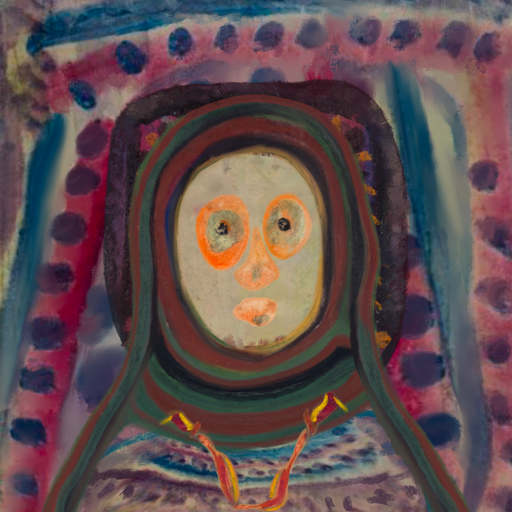
Background: HillGirl, Head And Neck Front: Hill_Girl, Face Front: Childish, Bust: HillGirl, Hair Front: Doll, Head Accessory: After_Raid_Scarf, Second Necklace: Gypsy_Mother_1, Necklace: Blank, Baby: Blank